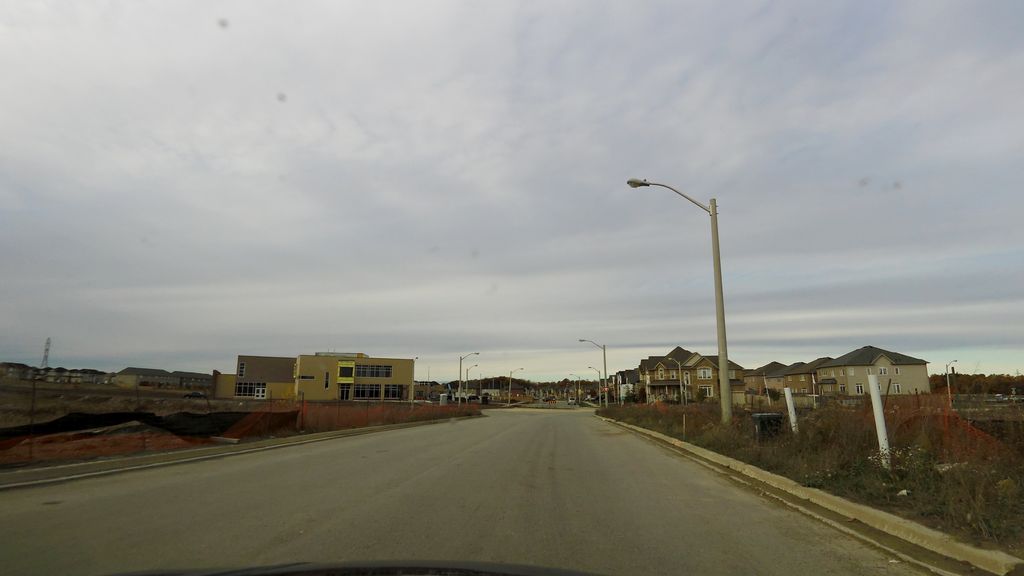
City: hamilton